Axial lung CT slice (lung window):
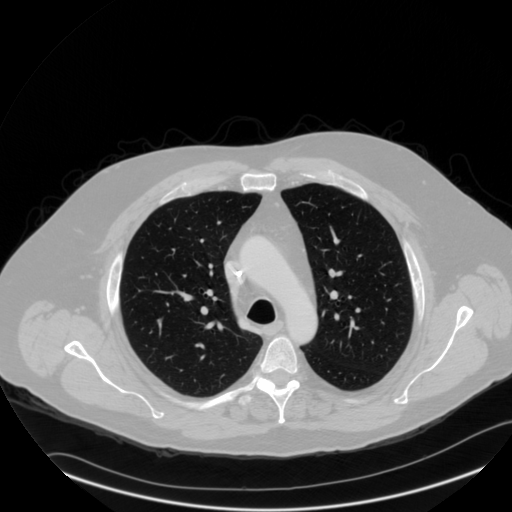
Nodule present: no